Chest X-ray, PA view. Patient: 55 years old, sex M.
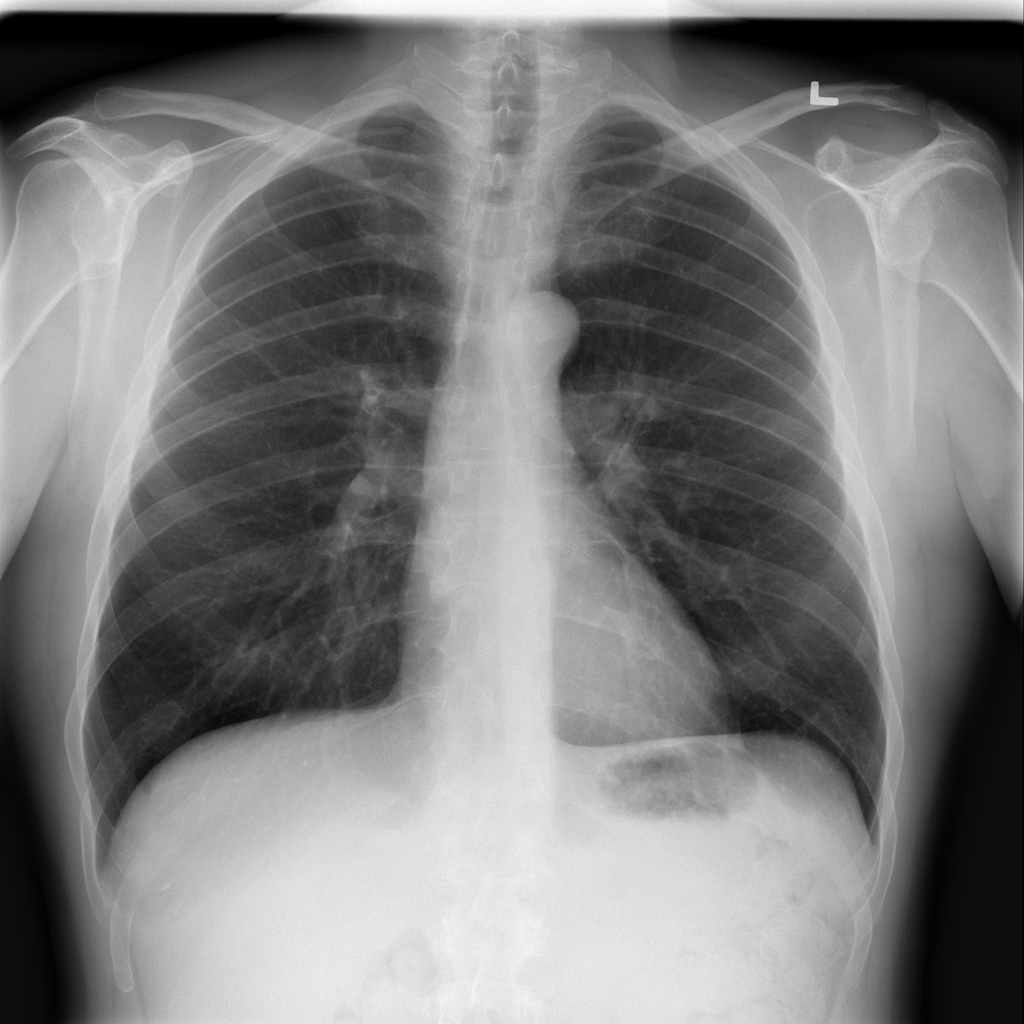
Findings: Infiltration